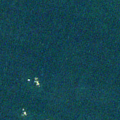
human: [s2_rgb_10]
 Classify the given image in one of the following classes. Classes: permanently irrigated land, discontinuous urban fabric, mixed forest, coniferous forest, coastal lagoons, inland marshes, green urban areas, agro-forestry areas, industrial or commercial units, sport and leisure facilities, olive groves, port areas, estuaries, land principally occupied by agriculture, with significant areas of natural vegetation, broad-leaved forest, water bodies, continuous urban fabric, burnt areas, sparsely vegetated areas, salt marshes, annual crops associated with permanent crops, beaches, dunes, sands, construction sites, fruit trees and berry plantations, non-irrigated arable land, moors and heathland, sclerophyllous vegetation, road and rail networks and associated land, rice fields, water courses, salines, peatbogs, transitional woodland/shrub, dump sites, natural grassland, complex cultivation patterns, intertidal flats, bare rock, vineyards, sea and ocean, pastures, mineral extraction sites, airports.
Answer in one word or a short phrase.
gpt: sea and ocean